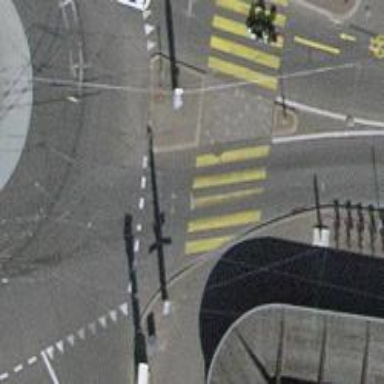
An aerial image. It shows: Uncontrolled road crossing.